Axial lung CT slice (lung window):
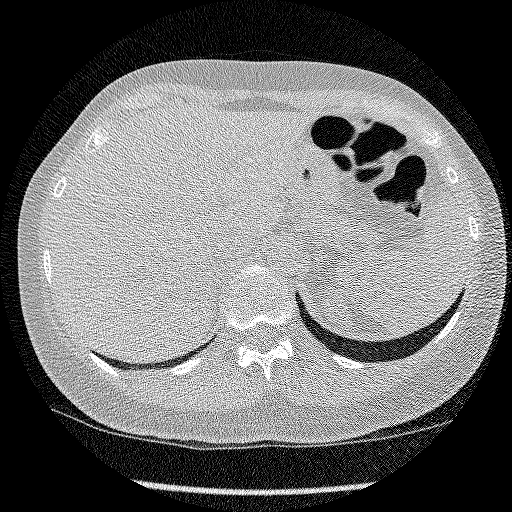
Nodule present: no